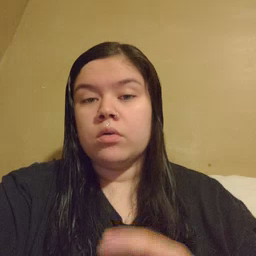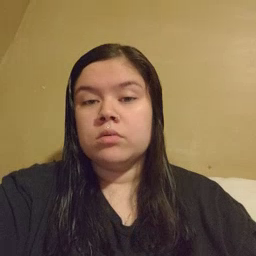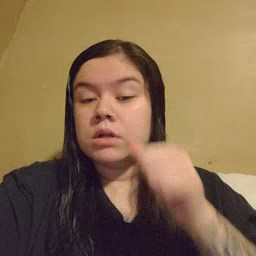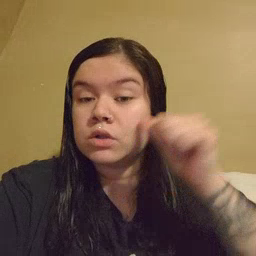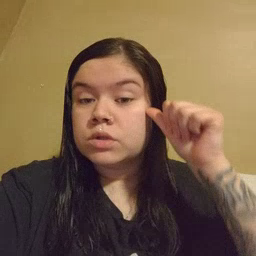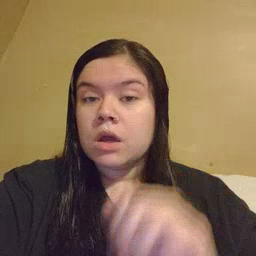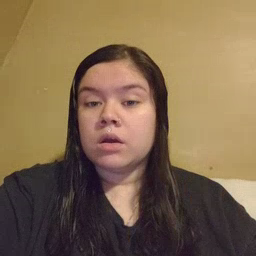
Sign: yesterday